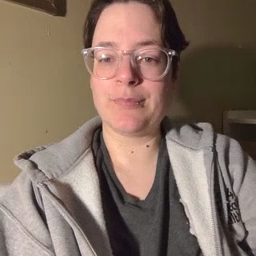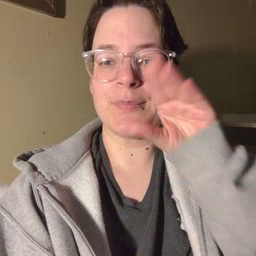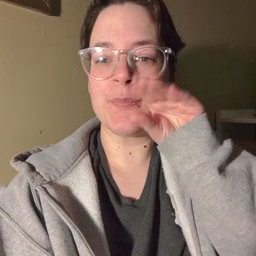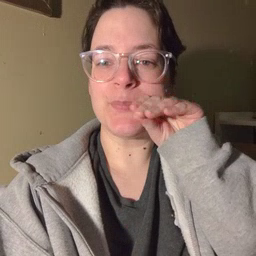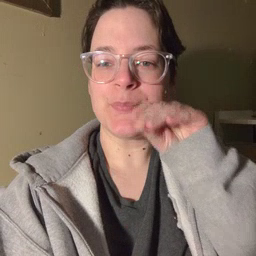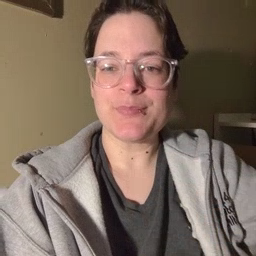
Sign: goose